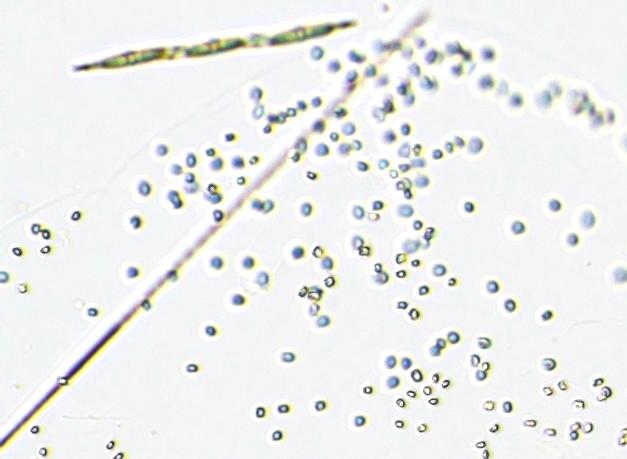
Label: Phaeocystis